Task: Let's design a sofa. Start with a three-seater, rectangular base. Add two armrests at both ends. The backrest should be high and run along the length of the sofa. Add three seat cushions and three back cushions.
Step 279:
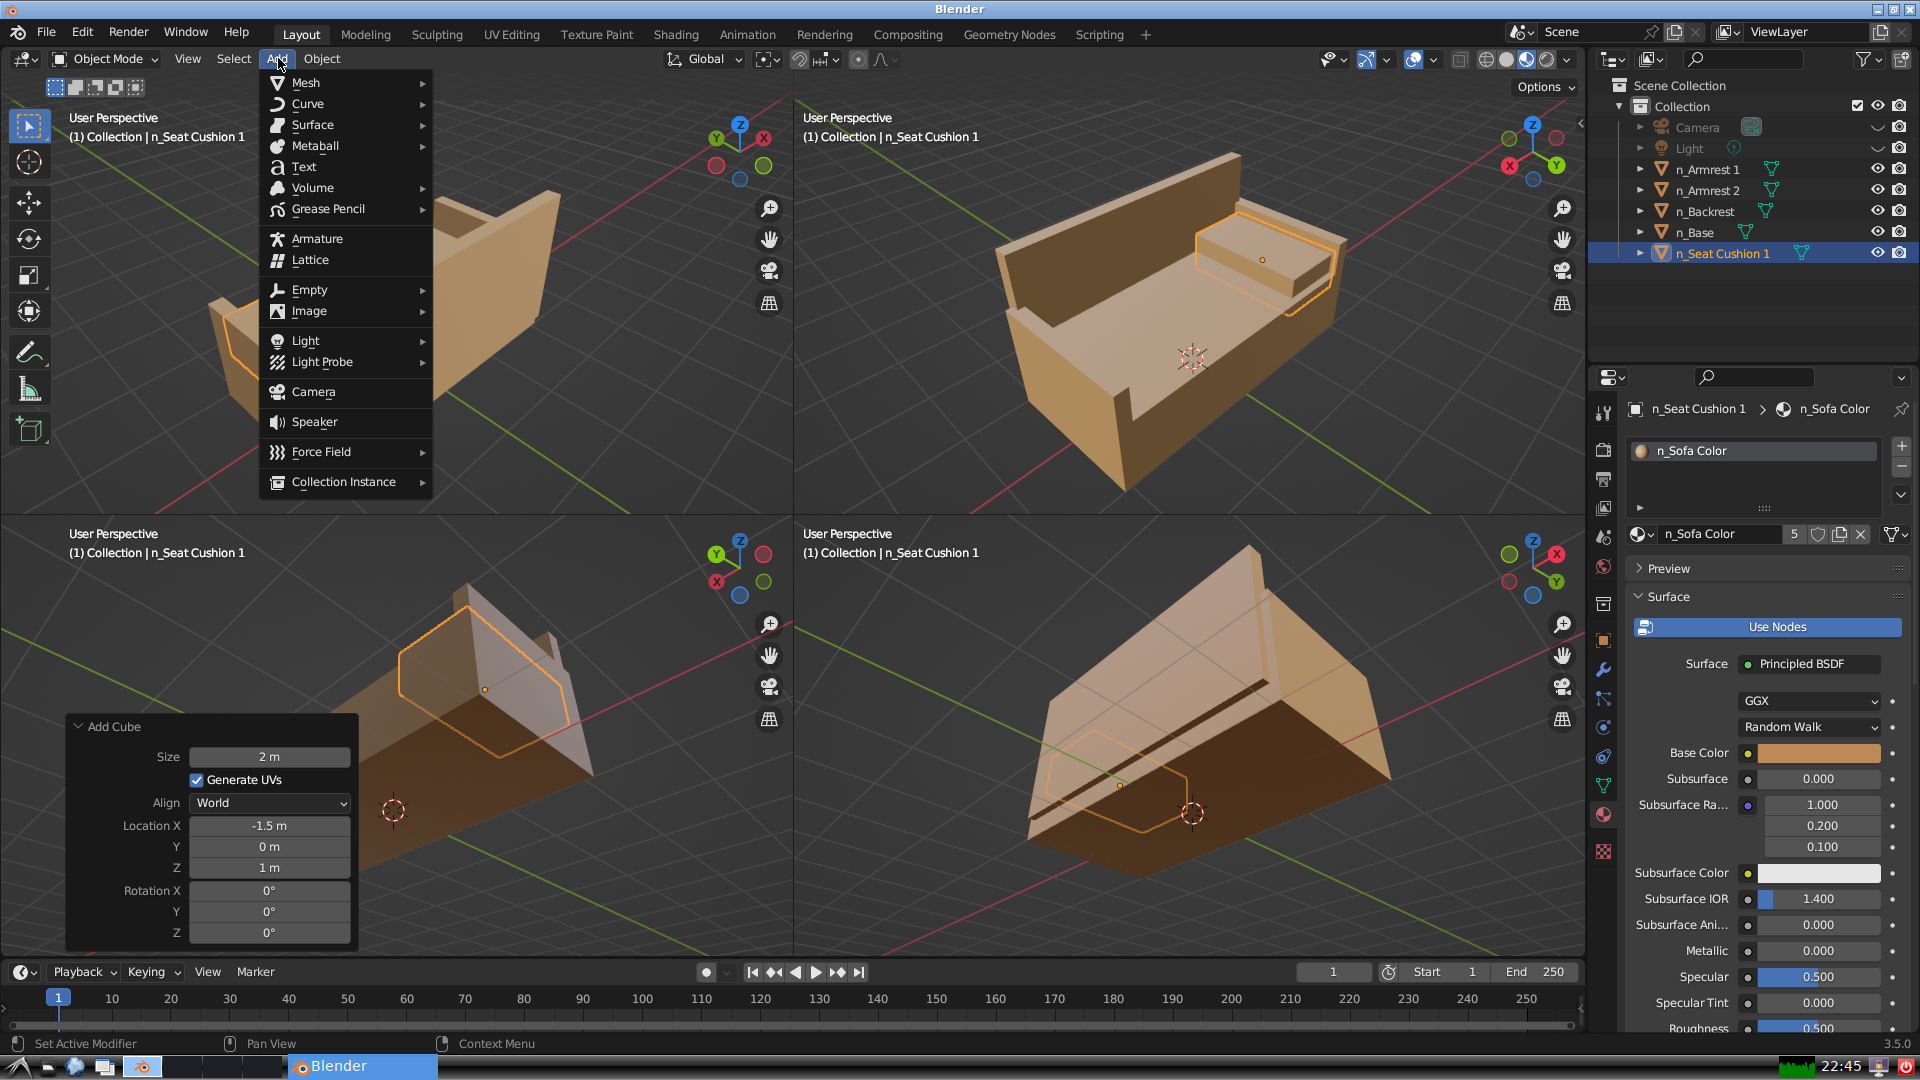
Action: {"mouse_move": [304, 82]}